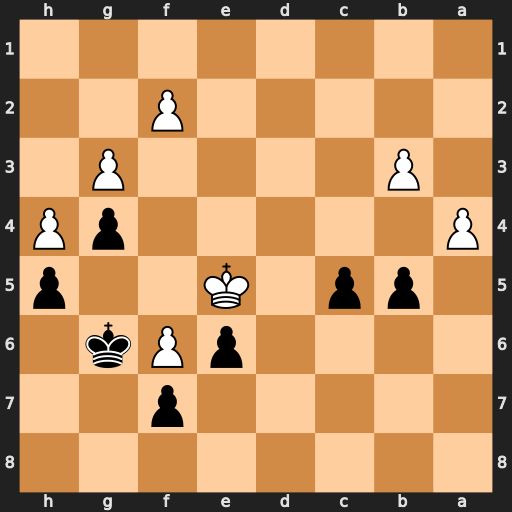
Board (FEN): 8/5p2/4pPk1/1pp1K2p/P5pP/1P4P1/5P2/8
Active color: b
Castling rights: -
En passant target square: -
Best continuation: c4 bxc4 bxa4